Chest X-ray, AP view. Patient: 36 years old, sex F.
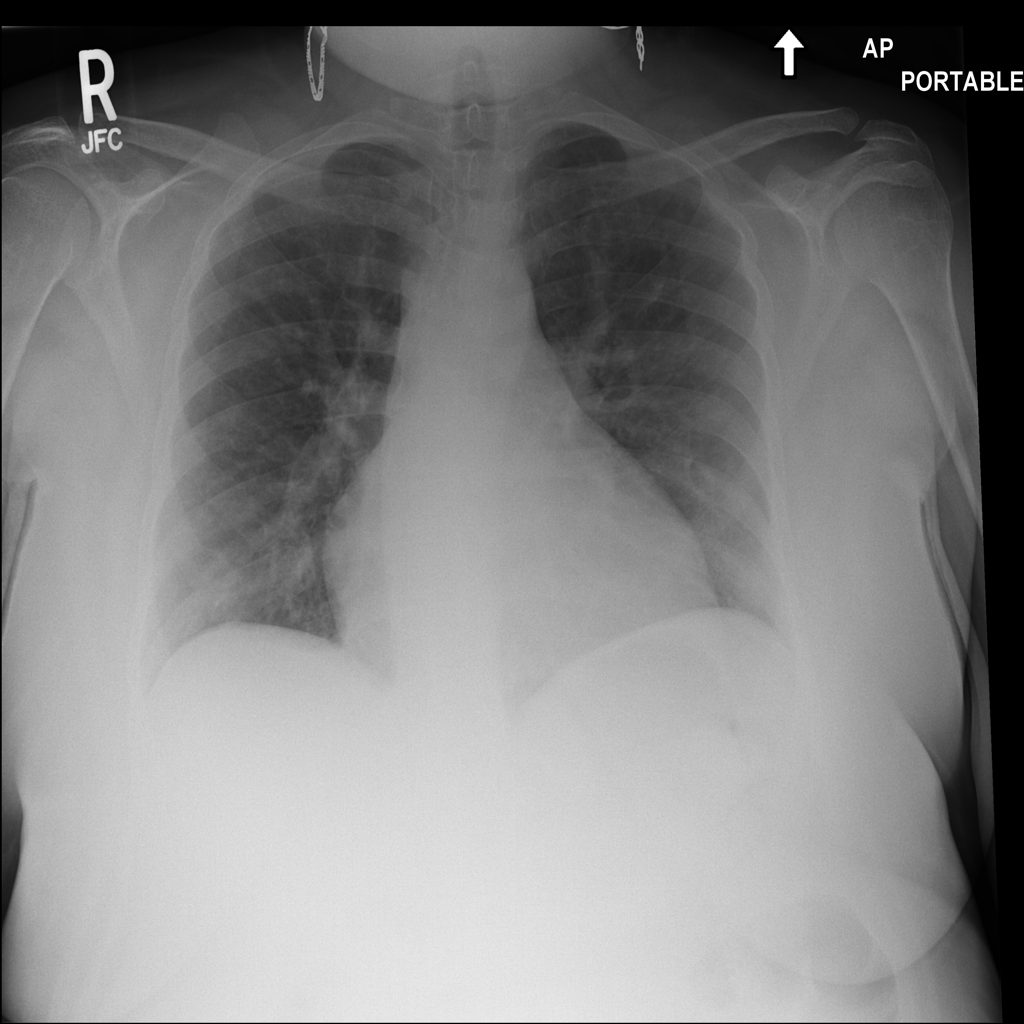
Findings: Infiltration